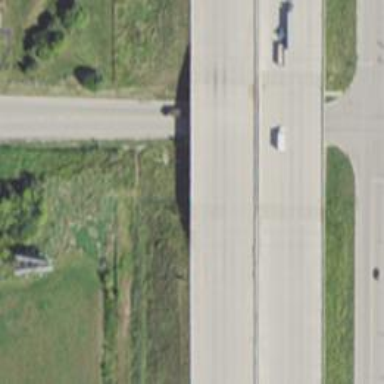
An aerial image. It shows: Viaduct bridge on motorway.